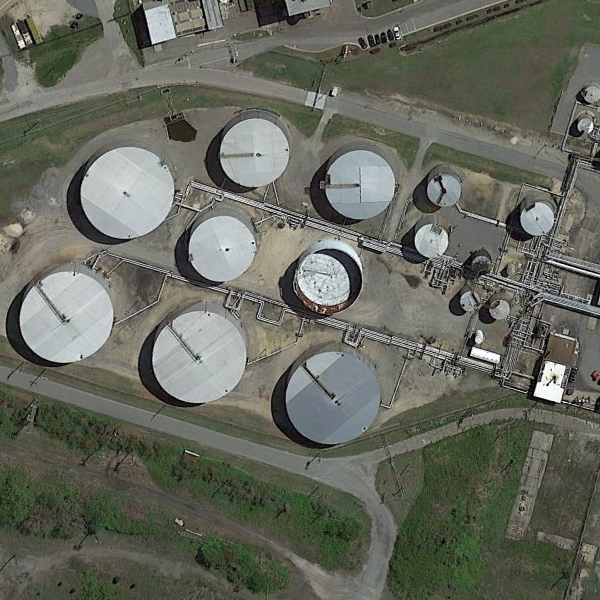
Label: StorageTanks